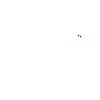
Particle: proton